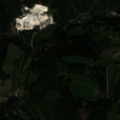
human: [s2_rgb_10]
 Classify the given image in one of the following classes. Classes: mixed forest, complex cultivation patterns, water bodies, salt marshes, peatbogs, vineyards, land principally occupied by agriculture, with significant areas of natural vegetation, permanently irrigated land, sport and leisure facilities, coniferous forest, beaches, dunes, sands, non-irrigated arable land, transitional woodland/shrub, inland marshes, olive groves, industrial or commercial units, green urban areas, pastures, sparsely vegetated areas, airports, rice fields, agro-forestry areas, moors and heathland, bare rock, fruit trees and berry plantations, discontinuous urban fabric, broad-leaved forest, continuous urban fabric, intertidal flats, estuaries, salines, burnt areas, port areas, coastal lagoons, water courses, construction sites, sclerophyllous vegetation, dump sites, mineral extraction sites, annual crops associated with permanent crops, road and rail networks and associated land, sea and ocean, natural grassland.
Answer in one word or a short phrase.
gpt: land principally occupied by agriculture, with significant areas of natural vegetation, coniferous forest